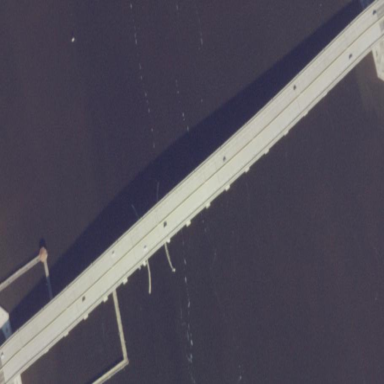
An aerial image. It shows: Man-made bridge.